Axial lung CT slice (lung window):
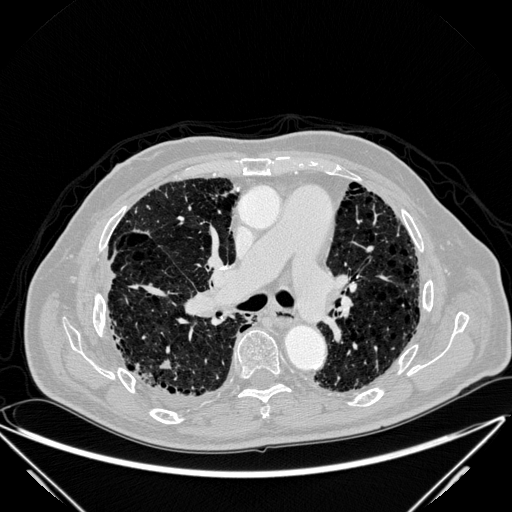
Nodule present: yes
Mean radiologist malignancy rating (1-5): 4.25